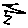
Label: zigzag